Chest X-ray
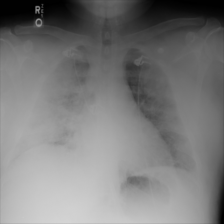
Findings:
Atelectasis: negative
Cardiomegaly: negative
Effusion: negative
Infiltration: negative
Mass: negative
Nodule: negative
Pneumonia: negative
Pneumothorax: negative
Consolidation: negative
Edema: negative
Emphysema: negative
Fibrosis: negative
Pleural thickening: negative
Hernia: negative